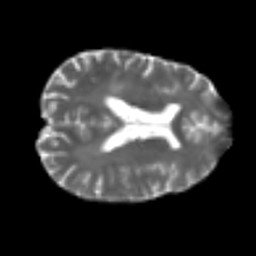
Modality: T2w
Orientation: axial
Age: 47
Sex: male
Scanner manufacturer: siemens
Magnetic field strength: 3 T
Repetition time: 4.999 s
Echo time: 0.07946 s